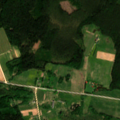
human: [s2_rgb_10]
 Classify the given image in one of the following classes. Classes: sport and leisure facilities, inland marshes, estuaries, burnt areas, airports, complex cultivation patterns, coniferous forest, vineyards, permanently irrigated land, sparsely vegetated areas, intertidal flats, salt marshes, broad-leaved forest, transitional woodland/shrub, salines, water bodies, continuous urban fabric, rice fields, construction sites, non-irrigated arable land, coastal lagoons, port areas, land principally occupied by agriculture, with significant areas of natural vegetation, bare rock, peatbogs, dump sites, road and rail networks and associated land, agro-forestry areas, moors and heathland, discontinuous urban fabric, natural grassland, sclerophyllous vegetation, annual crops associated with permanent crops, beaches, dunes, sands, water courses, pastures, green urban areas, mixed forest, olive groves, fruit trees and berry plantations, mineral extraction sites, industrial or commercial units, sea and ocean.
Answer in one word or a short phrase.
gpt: non-irrigated arable land, complex cultivation patterns, broad-leaved forest, coniferous forest, transitional woodland/shrub